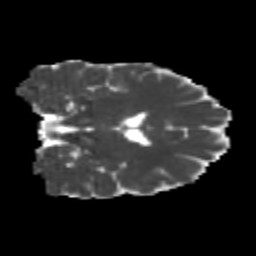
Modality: MD
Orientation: coronal
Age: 22
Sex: female
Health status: healthy
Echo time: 0.074 s